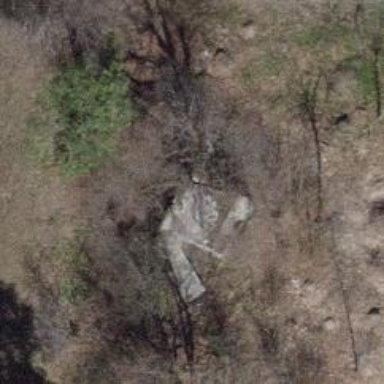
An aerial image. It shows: Military bunker.